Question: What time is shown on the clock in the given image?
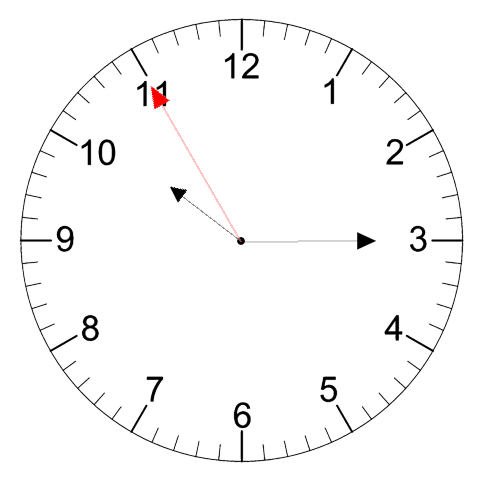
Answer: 10:14:55